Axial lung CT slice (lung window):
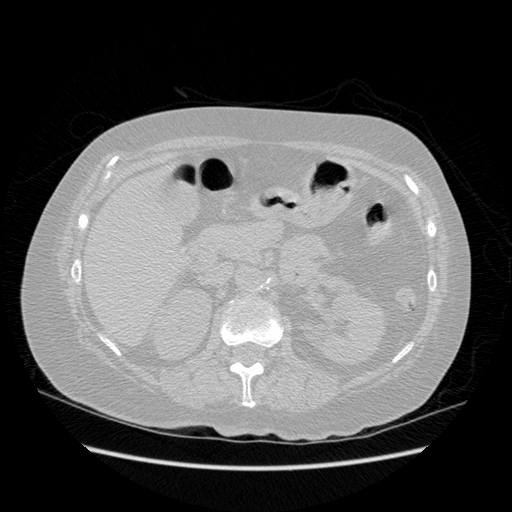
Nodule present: no